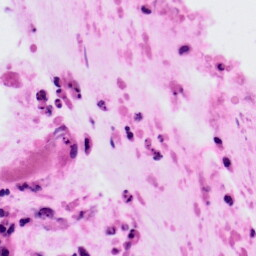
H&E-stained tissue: Colon